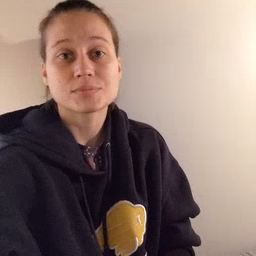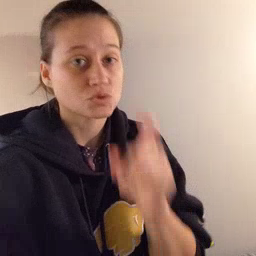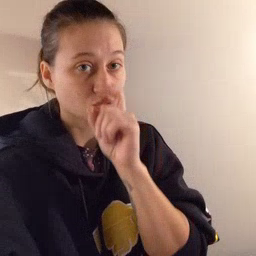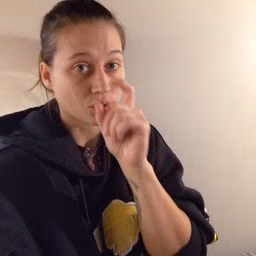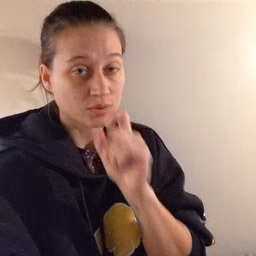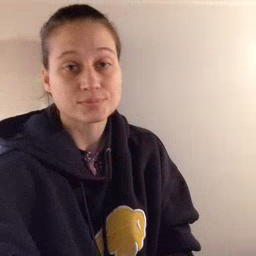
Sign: doll